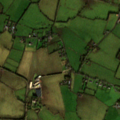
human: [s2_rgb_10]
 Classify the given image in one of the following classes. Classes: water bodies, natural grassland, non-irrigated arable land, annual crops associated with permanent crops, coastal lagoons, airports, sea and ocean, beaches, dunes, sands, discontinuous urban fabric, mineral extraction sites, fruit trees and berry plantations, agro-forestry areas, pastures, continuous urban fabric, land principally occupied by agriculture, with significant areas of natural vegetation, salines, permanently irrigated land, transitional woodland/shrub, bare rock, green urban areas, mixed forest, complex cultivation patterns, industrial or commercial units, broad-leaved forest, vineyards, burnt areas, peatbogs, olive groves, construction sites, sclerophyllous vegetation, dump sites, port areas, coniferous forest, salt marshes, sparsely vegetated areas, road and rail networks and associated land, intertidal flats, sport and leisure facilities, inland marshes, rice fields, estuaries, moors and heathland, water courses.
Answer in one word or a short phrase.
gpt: discontinuous urban fabric, pastures